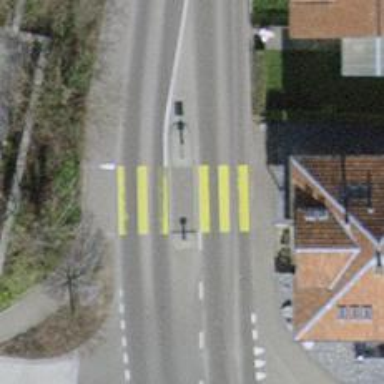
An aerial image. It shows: Marked crossing with pedestrian island.